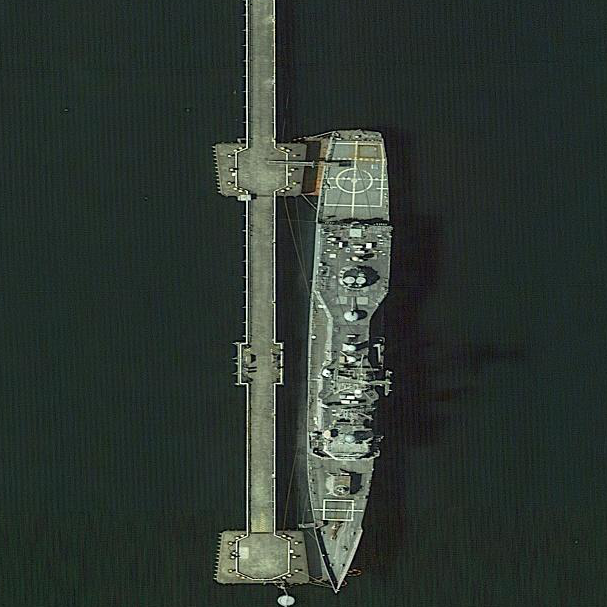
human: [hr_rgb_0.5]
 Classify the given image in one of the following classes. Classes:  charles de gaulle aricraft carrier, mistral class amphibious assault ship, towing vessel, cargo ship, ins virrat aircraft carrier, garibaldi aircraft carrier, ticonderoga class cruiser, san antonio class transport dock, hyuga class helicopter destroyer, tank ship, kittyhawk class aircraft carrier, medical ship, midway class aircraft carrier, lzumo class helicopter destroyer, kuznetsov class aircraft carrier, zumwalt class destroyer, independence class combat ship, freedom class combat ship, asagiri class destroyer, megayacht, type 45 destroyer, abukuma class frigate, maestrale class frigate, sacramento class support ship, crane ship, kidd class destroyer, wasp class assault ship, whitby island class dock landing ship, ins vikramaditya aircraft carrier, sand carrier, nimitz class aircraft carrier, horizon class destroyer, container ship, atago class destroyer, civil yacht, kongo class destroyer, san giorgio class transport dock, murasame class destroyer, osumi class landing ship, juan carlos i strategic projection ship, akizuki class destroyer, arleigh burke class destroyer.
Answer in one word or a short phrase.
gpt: Ticonderoga class cruiser